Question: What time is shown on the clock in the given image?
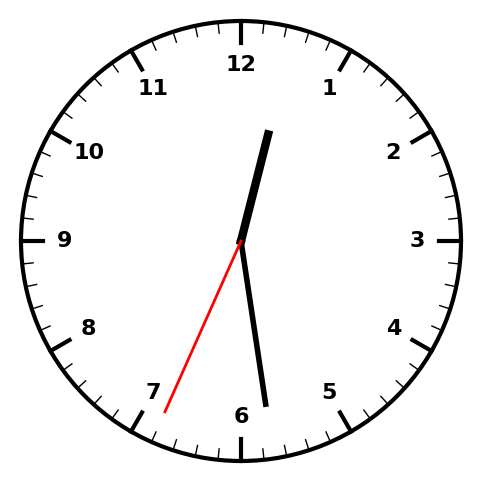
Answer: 12:28:34